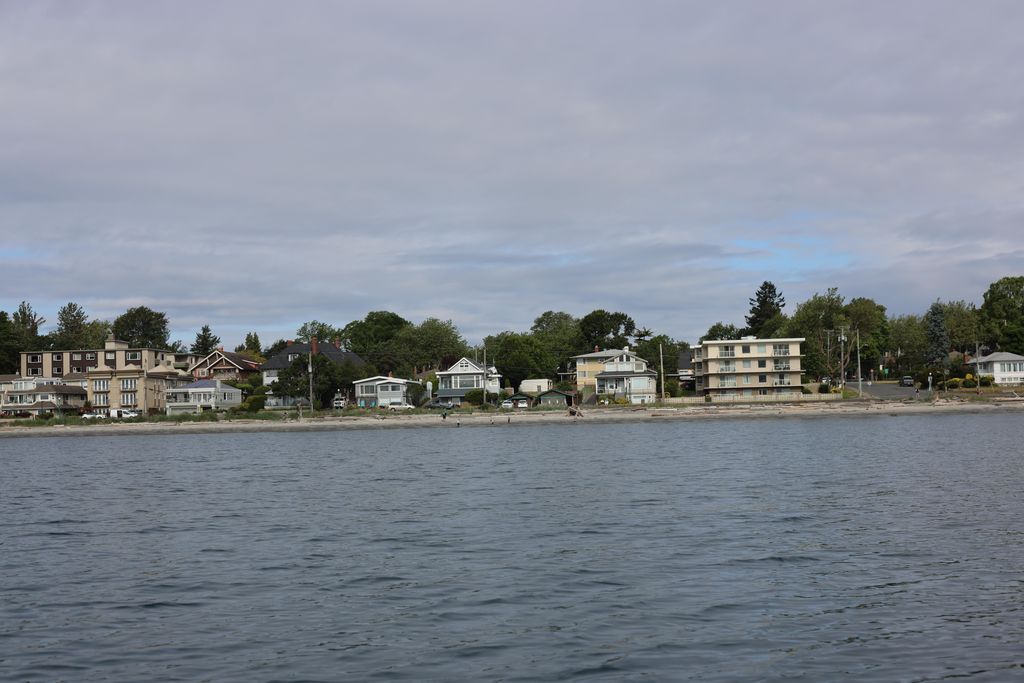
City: victoria